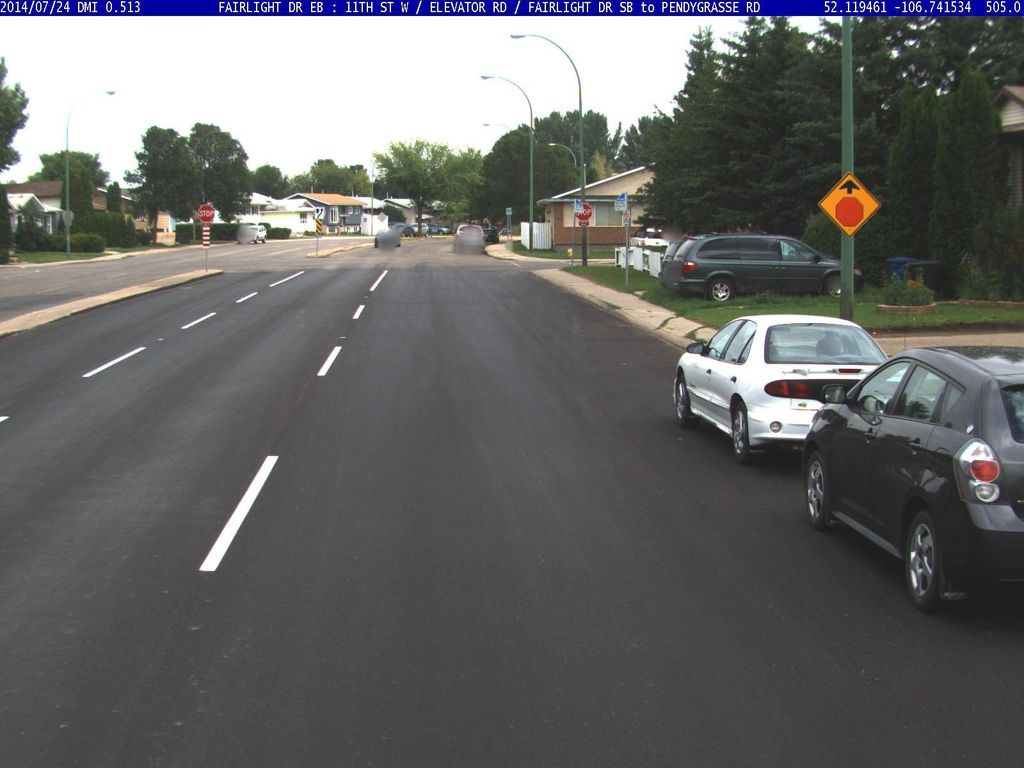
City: saskatoon